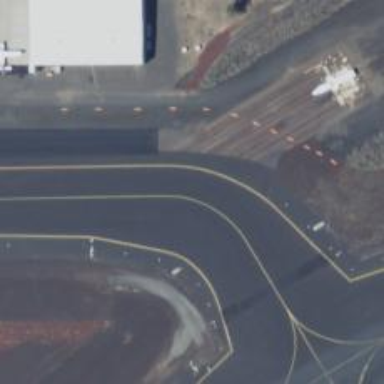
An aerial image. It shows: Image of taxiway at airport.